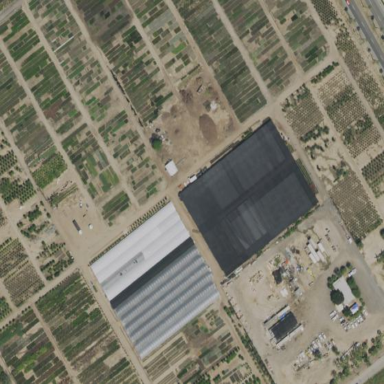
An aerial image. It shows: Plant nursery.